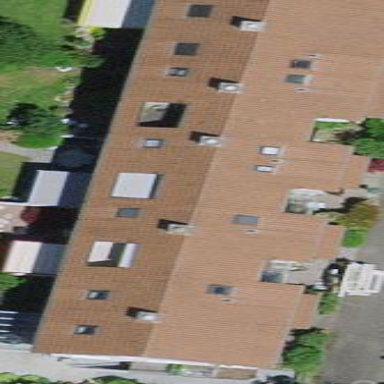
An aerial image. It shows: Simple and straightforward house.